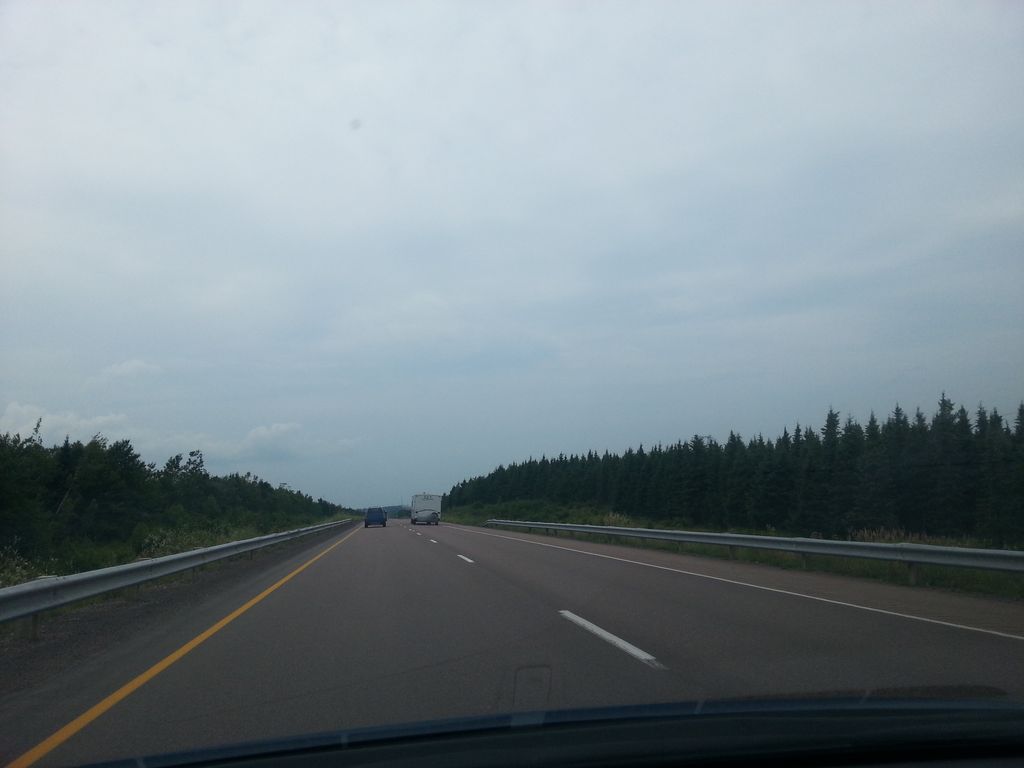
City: charlottetown